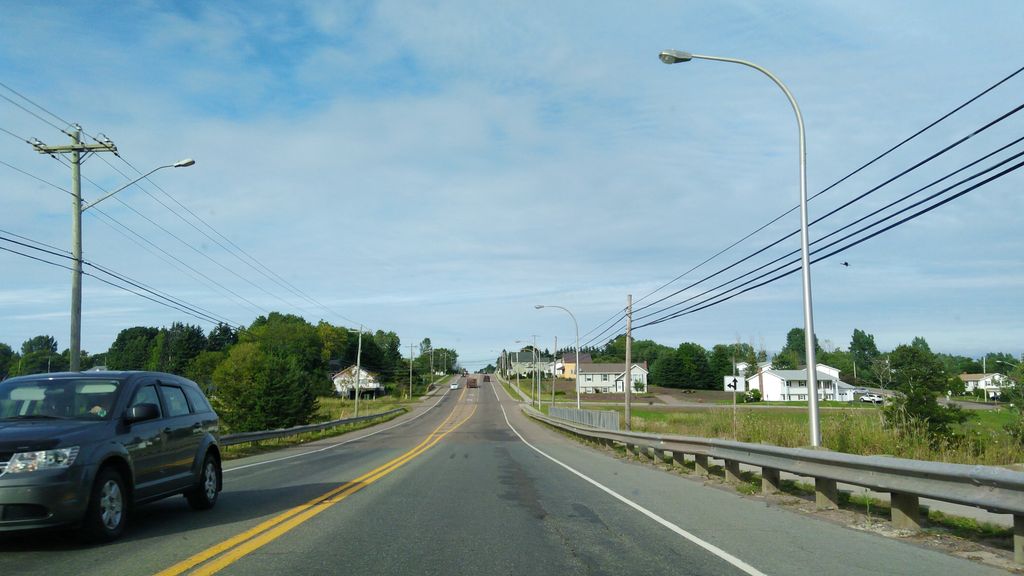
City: charlottetown